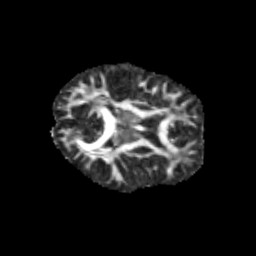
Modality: FA
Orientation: axial
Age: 13
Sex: male
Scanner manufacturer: siemens
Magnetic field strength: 3 T
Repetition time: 3.8 s
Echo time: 0.07 s